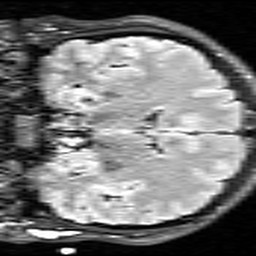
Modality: FLAIR
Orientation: coronal
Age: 28
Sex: female
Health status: healthy
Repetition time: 12 s
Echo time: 0.095 s